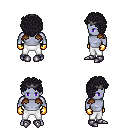
a pixel art fantasy rpg character, male body template, dark elf, purple skin, leather shoulder armor, white pants, raven curly afro hairstyle, iron tiara, gold gloves, metal boots, four views (front, back, left, right), 2x2 character sprite sheet, small pixel art, hard edges, no anti-aliasing